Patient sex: M
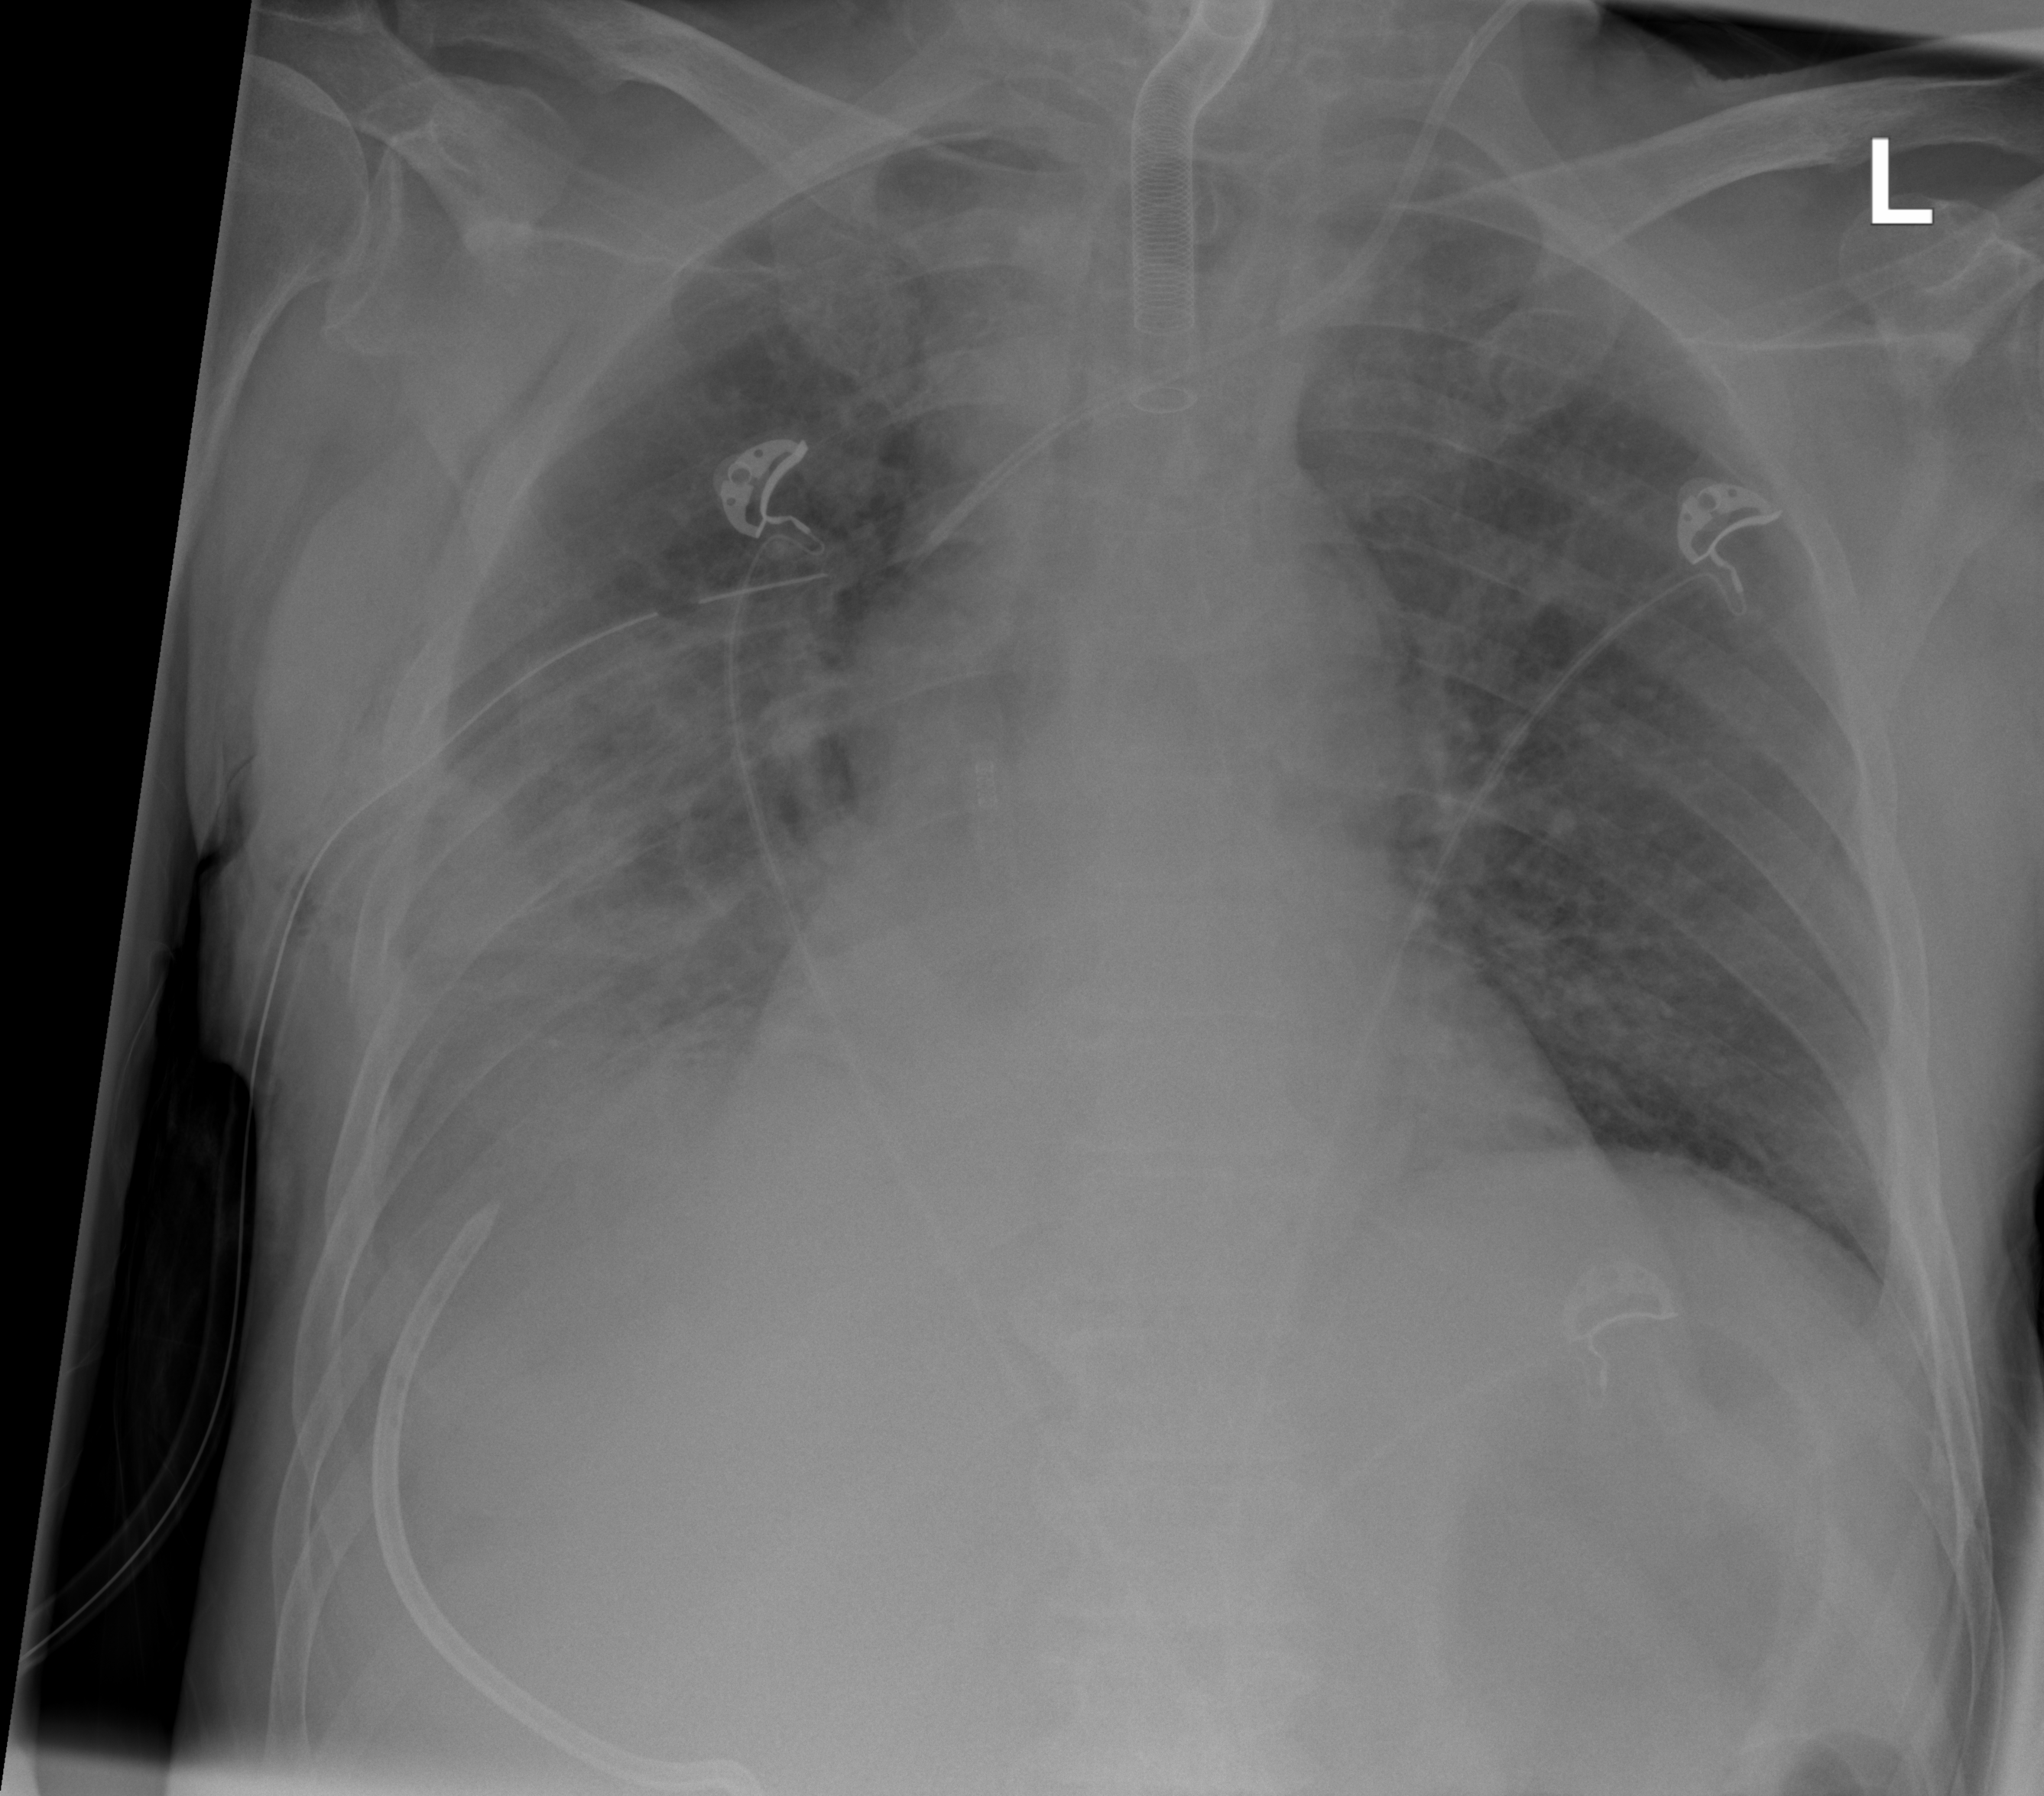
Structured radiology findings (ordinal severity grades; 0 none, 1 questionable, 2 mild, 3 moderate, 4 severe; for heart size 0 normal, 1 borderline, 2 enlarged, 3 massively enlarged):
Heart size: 2
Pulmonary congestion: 2
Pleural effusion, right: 3
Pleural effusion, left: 0
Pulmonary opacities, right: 3
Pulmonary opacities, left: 0
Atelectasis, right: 3
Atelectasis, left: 2